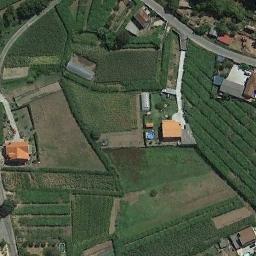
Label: rectangular_farmland